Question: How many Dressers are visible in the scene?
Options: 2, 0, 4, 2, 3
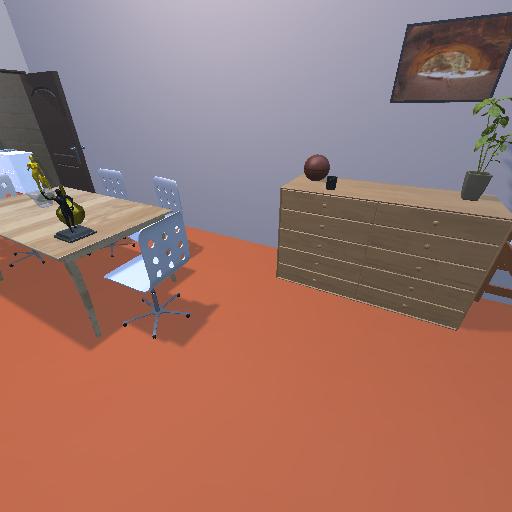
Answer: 2